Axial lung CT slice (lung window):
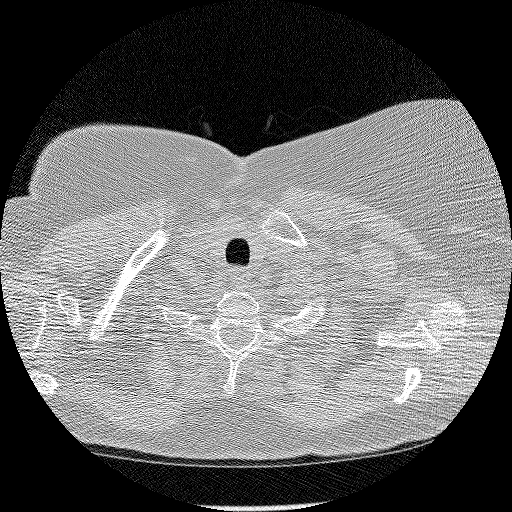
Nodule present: no